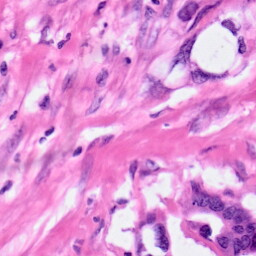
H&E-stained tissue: Pancreatic